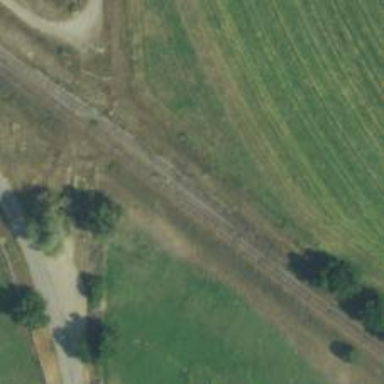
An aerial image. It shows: Disused railway spur service.